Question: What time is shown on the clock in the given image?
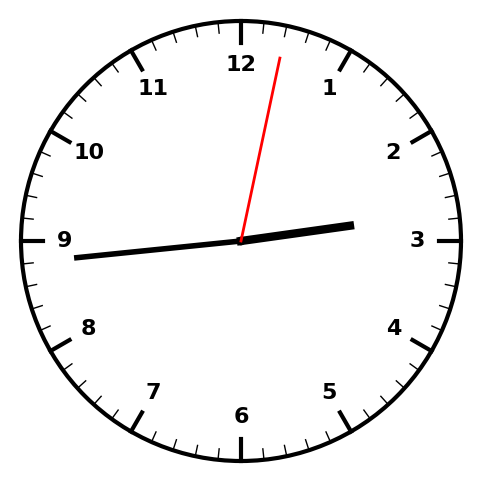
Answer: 02:44:02